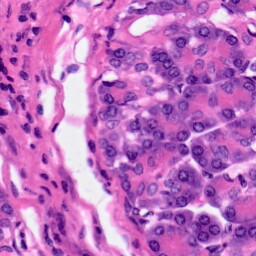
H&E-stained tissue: Pancreatic